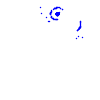
Particle: pion